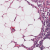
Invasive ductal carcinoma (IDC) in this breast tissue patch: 0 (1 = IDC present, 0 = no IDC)